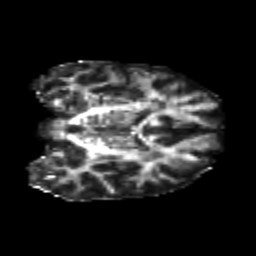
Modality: FA
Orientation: coronal
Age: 20
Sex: male
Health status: healthy
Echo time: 0.074 s